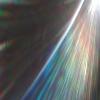
Label: sunburn